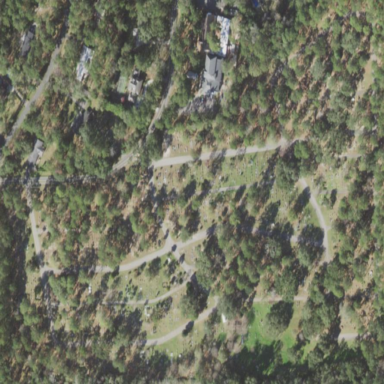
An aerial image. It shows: Cemetery.